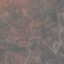
Land use / land cover: HerbaceousVegetation